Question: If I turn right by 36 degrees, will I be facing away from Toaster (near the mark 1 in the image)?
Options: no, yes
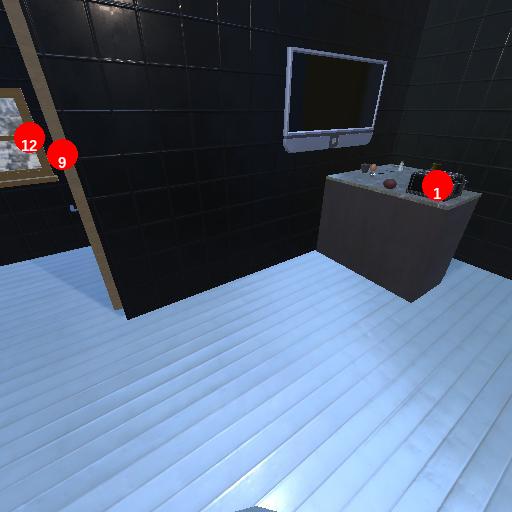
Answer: no